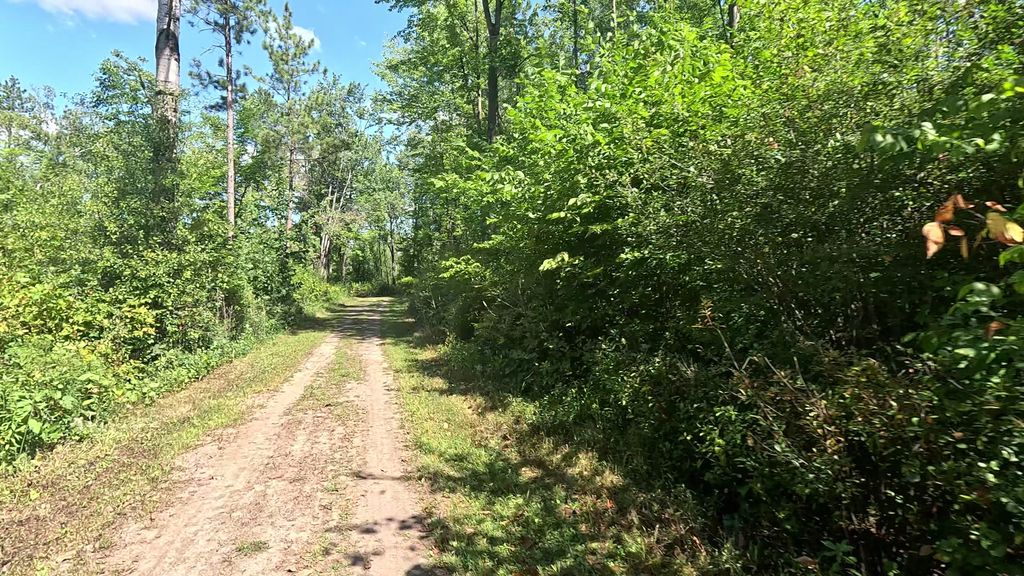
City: ottawa-gatineau